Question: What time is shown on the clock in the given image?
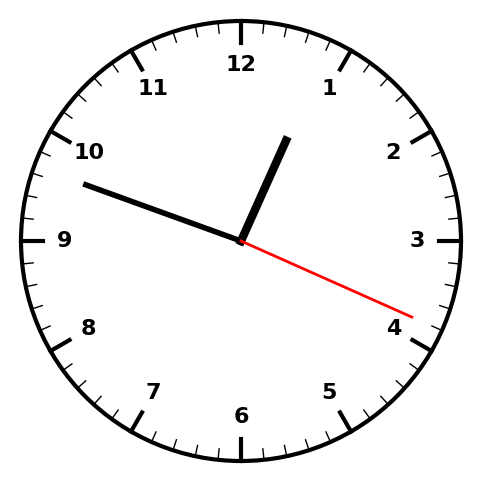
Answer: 12:48:19